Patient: sex M, age 76
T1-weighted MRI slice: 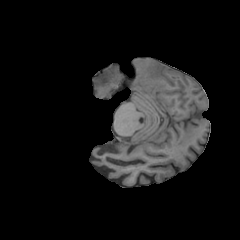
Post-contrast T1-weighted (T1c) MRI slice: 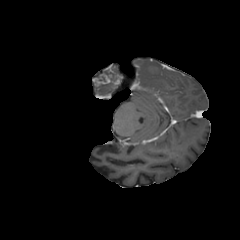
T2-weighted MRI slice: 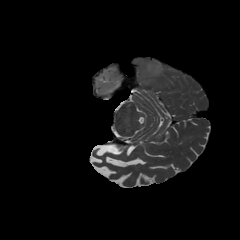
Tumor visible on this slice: yes
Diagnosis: Glioblastoma, IDH-wildtype
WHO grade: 4